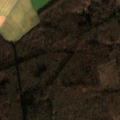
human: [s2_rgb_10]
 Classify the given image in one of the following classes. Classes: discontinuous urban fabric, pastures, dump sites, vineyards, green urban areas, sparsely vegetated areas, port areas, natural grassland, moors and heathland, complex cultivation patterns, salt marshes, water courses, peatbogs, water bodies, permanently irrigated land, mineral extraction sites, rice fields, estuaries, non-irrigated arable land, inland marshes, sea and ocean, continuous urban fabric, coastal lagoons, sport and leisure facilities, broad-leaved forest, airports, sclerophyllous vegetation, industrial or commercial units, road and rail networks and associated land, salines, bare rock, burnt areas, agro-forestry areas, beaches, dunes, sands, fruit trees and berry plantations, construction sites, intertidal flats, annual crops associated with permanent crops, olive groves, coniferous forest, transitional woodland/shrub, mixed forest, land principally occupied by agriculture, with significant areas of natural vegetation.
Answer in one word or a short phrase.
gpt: non-irrigated arable land, broad-leaved forest